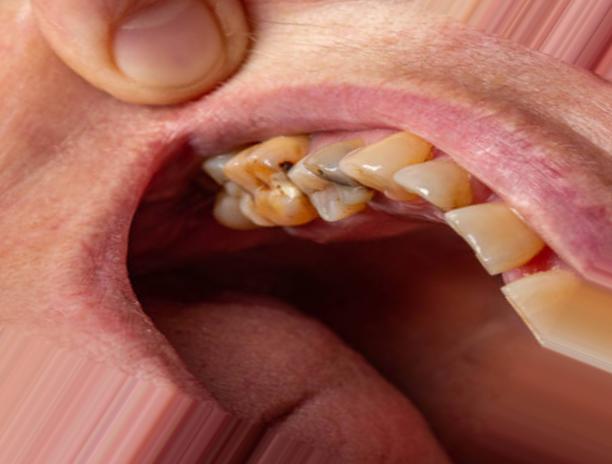
Condition: Caries